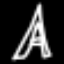
Label: The Eiffel Tower